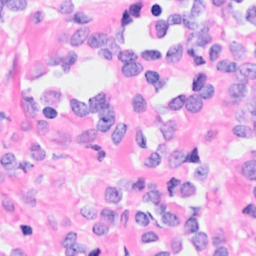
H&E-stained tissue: Breast